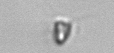
Label: Pyramimonas